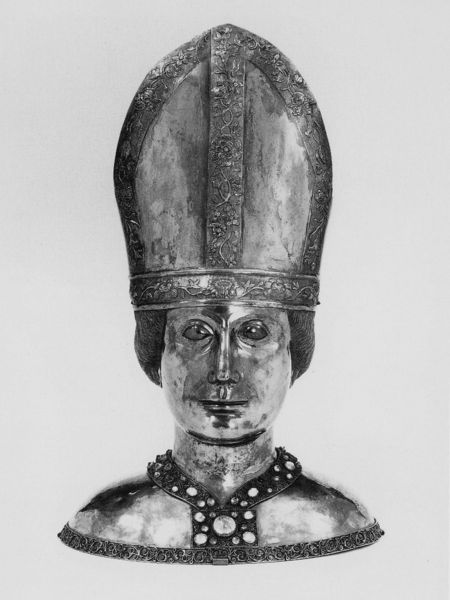
Titel: Kopfreliquiar des hl. Bernward/Inv. Nr. DS 10/Hildesheim
Institution: Hildesheim, Domschatz
Schlagwörter: kopf, mann, weiß, haar, hut, mund, nase, schwarz, ornament, mütze, augen, band, gesicht, kragen, silber, steine, hals, kirche, gold, haare, edelsteine, kinn, schultern, ranken, modell, kette, bischof, bishop, cardinal, cleric, ornate, pope, priest, religious, white, black, face, hair, nose, büste, glanz, dekor, metall, tiefe, bronze, plastik, foto, fotografie, zinn, kupfer, helm, kunst, man, head, mitra, tiara, armour, eyes, male, metal, heilig, bust, mouth, reliquie, photo, religion, floral, shoulders, reliquiar, shirt, icon, mitre, archbishop, jewels, headpiece, embossed, tin, friendly, heliger, jeweled, coiffe, neckpiece